Question: I've got a ListBox on my page which contains the names of some items. To the right of the ListBox is an area that displays information about the selected items.
When the user clicks the "Add Item" button, a new item is created with an auto-generated name, such as "New Item". What I would like to be able to do is immediately after the item is added to the ListBox, focus on the TextBox and select all of the selected text so that if they start typing it immediately replaces what was auto-generated.
Here's an idea of what it would look like:

I've created a behavior which I attached to the ListBox which gives the TextBox focus when a new item is created. However, I'm having a problem when trying to select the text. At the time my behavior executes, the new name is not yet bound. So for example if I have "Item Three" selected and then click the Add Item button, when the behavior executes the text of the text box is still "Item Three", and I select all that, but then the binding of the TextBox updates and changes it to "New Item", and the text is no longer selected.
Here's my Behavior:
'''
public class ListBoxFocusAnotherControlOnAddBehavior : Behavior<ListBox>
{
public static readonly DependencyProperty AttachedTextBoxProperty = DependencyProperty.Register("AttachedTextBox", typeof (TextBox),
typeof (ListBoxFocusAnotherControlOnAddBehavior), new PropertyMetadata(default(TextBox)));
public TextBox AttachedTextBox
{
get { return (TextBox)GetValue(AttachedTextBoxProperty); }
set { SetValue(AttachedTextBoxProperty, value); }
}
protected override void OnAttached()
{
((INotifyCollectionChanged)AssociatedObject.Items).CollectionChanged += onListBoxCollectionChanged;
}
private void onListBoxCollectionChanged(object sender, NotifyCollectionChangedEventArgs e)
{
if (e.Action == NotifyCollectionChangedAction.Add)
{
AttachedTextBox.Focus();
AttachedTextBox.SelectAll();
// The problem being that at the time of this SelectAll, the TextBox's Text binding hasn't updated yet.
}
}
}
'''
Related XAML:
'''
<ListBox Name="ThingsList" ItemsSource="{Binding Things}" SelectedItem="{Binding SelectedThing}">
<i:Interaction.Behaviors>
<behaviors:ListBoxFocusAnotherControlOnAddBehavior AttachedTextBox="{Binding ElementName=ThingNameTextBox}" />
</i:Interaction.Behaviors>
<ListBox.ItemTemplate>
<DataTemplate DataType="{x:Type ThingViewModel}">
<TextBlock Text="{Binding Path=Name, UpdateSourceTrigger=PropertyChanged}" />
</DataTemplate>
</ListBox.ItemTemplate>
</ListBox>
<TextBox Name="ThingNameTextBox" Text="{Binding Path=SelectedThing.Name, UpdateSourceTrigger=PropertyChanged}" />
'''
What can I do to get the behavior I'm looking for?
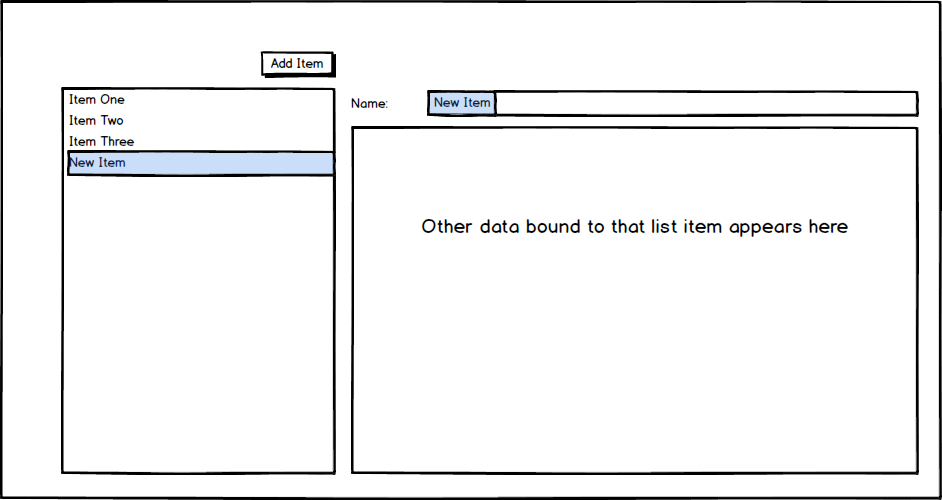
Answer: I did find a workable solution that involves subscribing to the TextChanged event from the handler, selecting all text when it's handled, and then removing the event, but this feels completely terrible and I'd like something that's less of a hack.
'''
private void onListBoxCollectionChanged(object sender, NotifyCollectionChangedEventArgs e)
{
if (e.Action == NotifyCollectionChangedAction.Add)
{
AttachedTextBox.Focus();
AttachedTextBox.TextChanged += AttachedTextBox_TextChanged;
}
}
private void AttachedTextBox_TextChanged(object sender, TextChangedEventArgs e)
{
AttachedTextBox.SelectAll();
AttachedTextBox.TextChanged -= AttachedTextBox_TextChanged;
}
'''